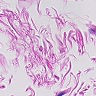
Metastatic tissue present: no